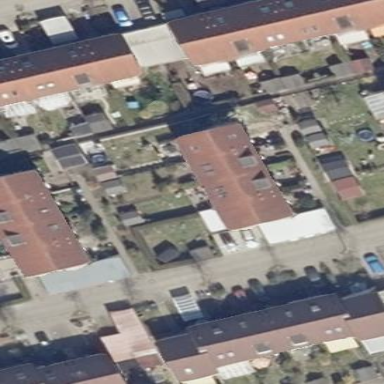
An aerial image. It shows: Terrace building with gabled roof.